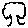
Label: tree